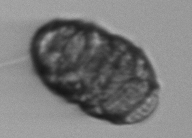
Label: Margalefidinium